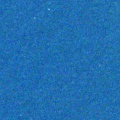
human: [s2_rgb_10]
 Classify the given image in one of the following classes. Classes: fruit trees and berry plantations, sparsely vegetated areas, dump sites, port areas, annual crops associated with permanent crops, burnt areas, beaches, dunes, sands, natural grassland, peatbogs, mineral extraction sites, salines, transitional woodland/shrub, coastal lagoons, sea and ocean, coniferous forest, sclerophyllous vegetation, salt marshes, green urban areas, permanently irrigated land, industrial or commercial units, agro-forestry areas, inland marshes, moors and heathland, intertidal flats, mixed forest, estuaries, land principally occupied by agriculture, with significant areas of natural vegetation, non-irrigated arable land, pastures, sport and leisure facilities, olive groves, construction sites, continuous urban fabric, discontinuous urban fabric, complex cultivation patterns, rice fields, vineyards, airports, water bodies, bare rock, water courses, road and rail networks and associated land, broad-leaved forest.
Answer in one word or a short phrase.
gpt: sea and ocean